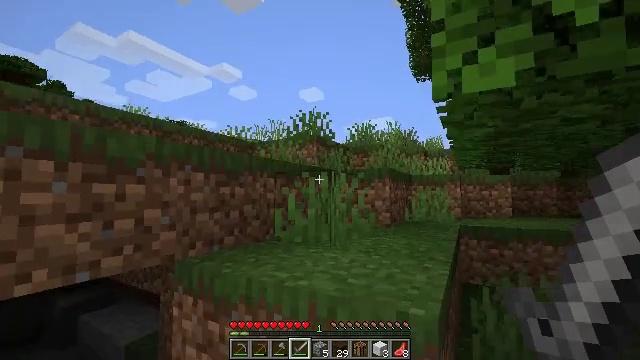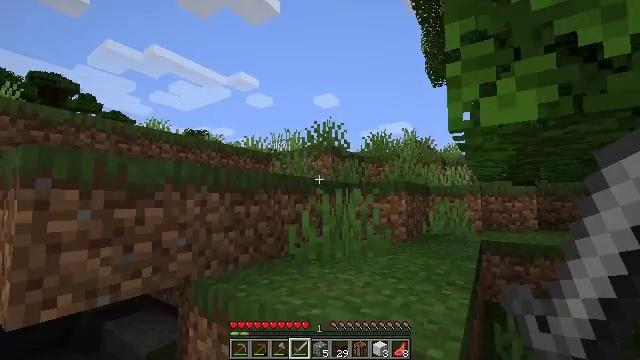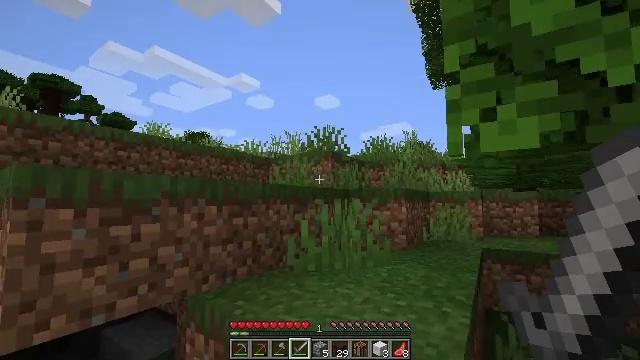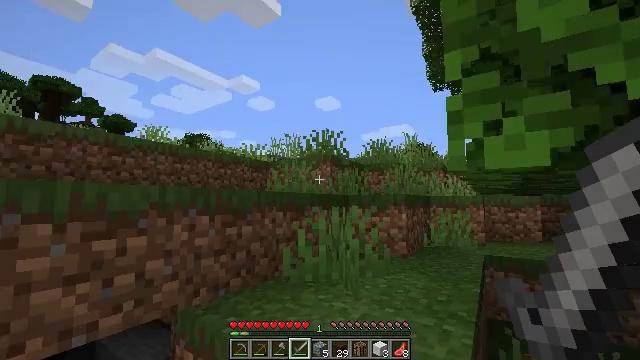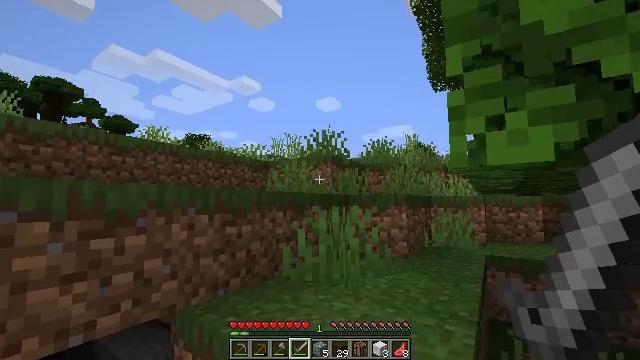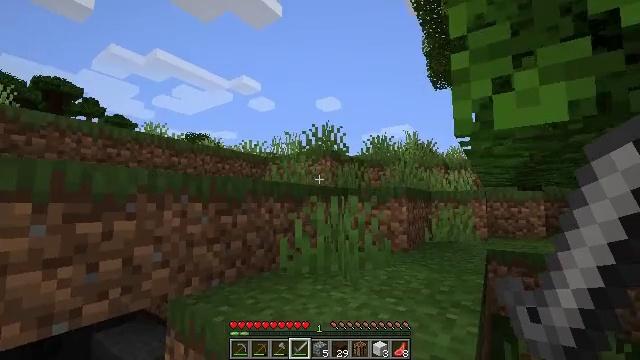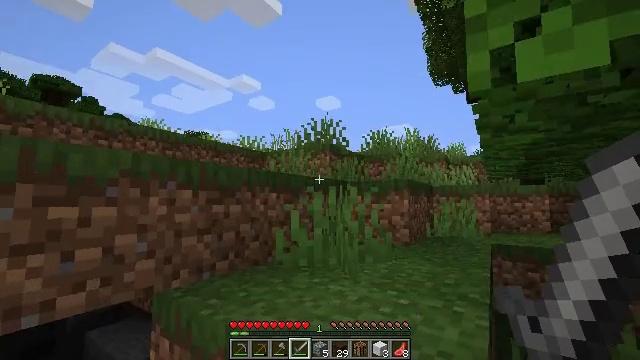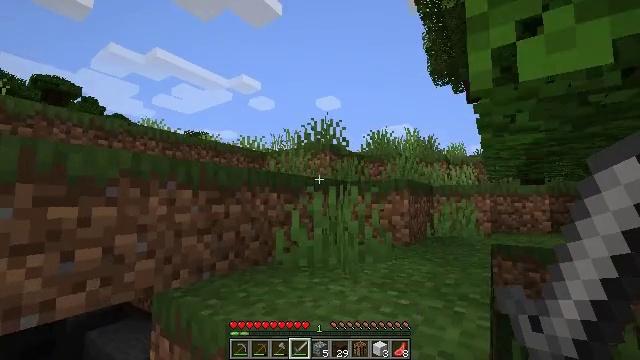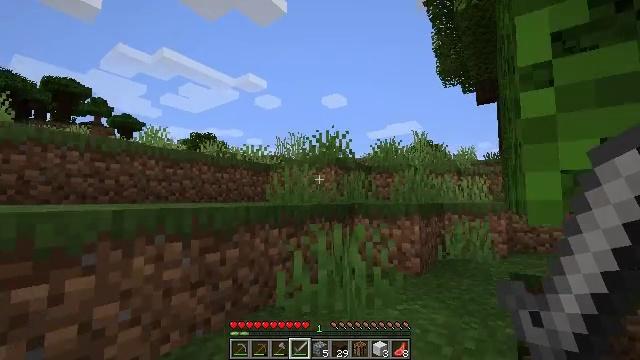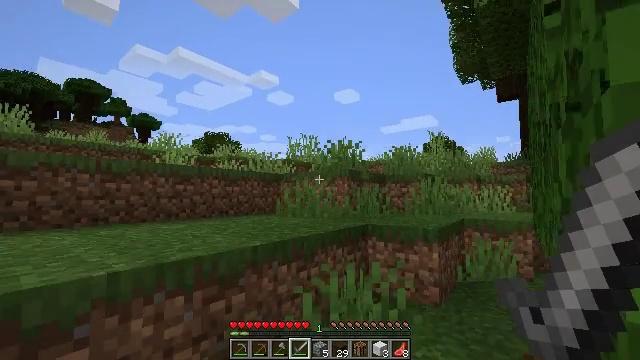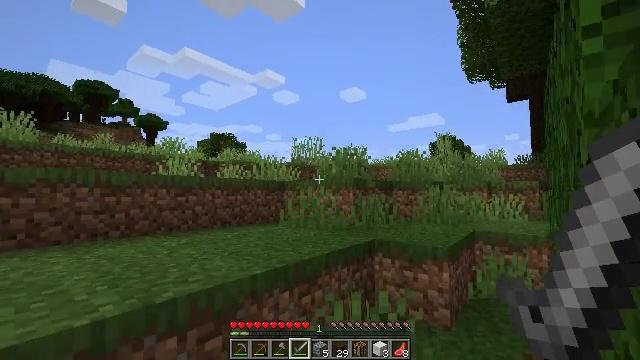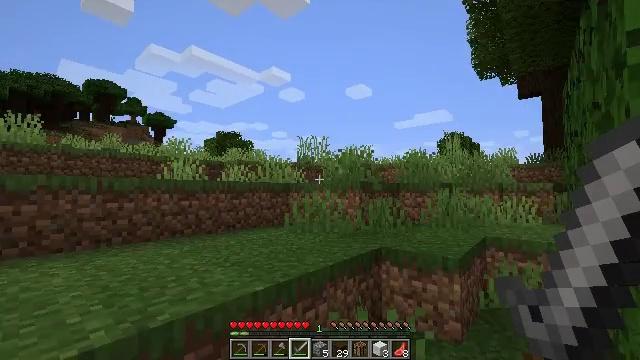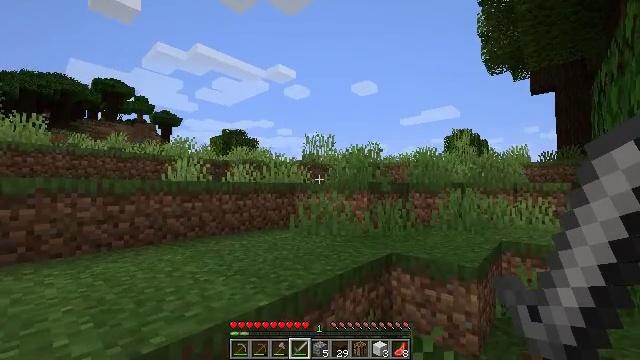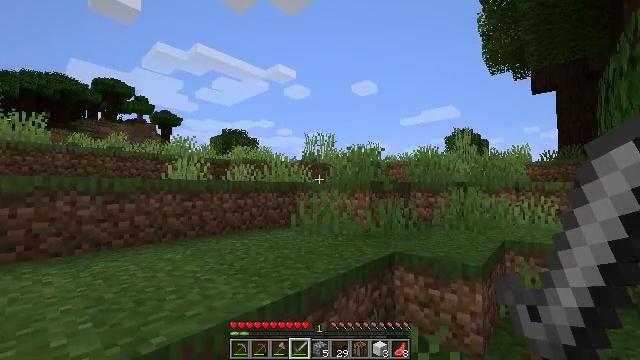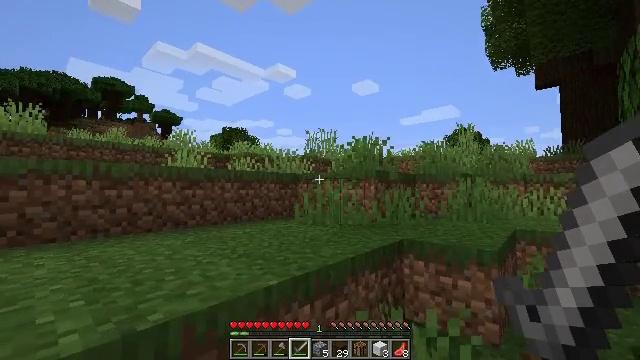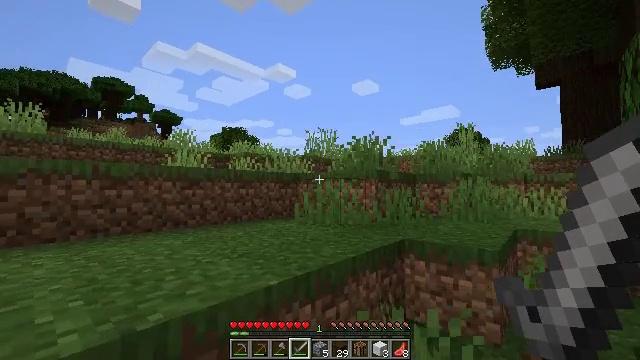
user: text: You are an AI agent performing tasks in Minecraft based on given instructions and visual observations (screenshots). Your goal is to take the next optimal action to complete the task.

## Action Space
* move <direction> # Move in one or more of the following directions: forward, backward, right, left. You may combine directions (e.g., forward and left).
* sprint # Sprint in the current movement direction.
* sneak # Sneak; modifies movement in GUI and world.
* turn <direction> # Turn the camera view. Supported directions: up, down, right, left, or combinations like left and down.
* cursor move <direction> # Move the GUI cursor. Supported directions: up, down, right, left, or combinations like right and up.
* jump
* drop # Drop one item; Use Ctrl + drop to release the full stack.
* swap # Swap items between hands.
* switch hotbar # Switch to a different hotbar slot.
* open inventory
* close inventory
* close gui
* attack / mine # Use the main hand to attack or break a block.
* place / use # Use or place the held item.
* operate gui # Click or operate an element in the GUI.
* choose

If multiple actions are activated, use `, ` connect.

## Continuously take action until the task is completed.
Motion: motion action
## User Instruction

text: Attack the ground to gather sand.
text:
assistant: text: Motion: move forward, turn left and up, jump
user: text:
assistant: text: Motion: move forward
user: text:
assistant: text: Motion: move forward
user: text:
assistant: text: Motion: move forward
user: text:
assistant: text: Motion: move forward
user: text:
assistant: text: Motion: move forward
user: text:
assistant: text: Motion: move forward, jump
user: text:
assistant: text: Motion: move forward, turn left, jump
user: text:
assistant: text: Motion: move forward, turn left and down, jump
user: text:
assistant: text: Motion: move forward, turn left, jump
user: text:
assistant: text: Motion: move forward, turn left
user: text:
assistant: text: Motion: move forward, turn left
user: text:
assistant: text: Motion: move forward
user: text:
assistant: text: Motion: move forward
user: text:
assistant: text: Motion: move forward
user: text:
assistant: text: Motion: move forward
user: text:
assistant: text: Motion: move forward
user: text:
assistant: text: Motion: move forward
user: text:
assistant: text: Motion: move forward, jump
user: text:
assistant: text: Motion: move forward, jump
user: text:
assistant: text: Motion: move forward, jump
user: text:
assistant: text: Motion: move forward, jump
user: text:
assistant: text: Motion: move forward, jump
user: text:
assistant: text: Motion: move forward
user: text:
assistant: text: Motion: move forward
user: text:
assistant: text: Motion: move forward, turn left and down
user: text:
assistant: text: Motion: move forward, turn left and down
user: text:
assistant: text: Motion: move forward, turn left and down
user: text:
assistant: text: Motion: move forward, sprint, turn left and down
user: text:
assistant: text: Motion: move forward, sprint, turn left